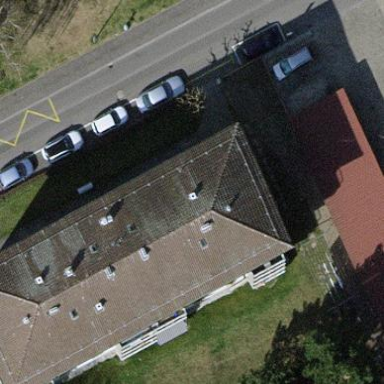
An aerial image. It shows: Street side parking area.